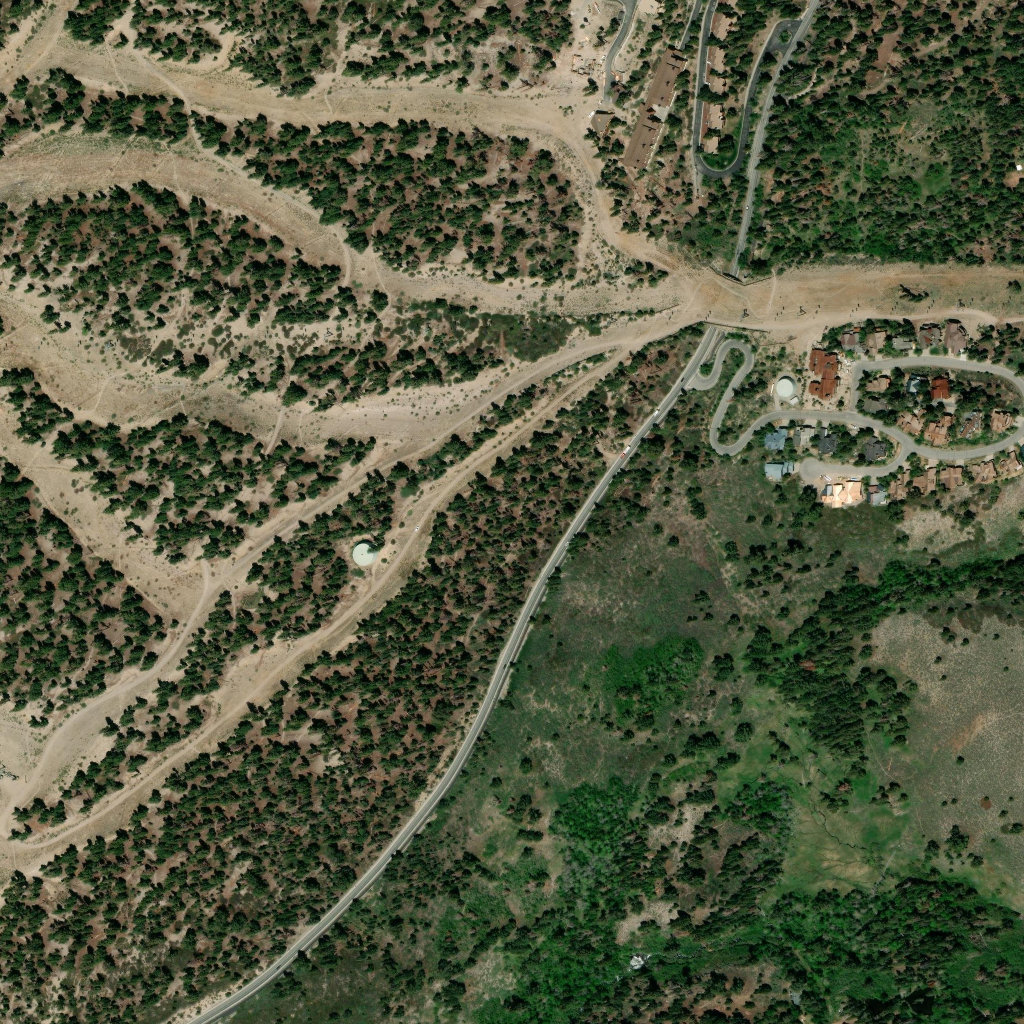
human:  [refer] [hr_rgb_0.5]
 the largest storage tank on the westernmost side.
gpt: <box>[[34, 52, 37, 55, 0]]</box>